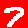
Digit: 7